Question: <URL>
I have supported vector pdfs through out the project by adding pdfs in xcassets like this:
So when we build our project, Xcode convert pdf into @1x, @2x, and @3x PNG files. And when we run the application, iOS automatically pick the appropriate @1x, @2x, or @3x image that Xcode generated based on the device requirements.
In one screen, our icons are dynaminc. That means we get pdf images through API. I am not sure how xcode can convert these pdfs at run time.
Please help!
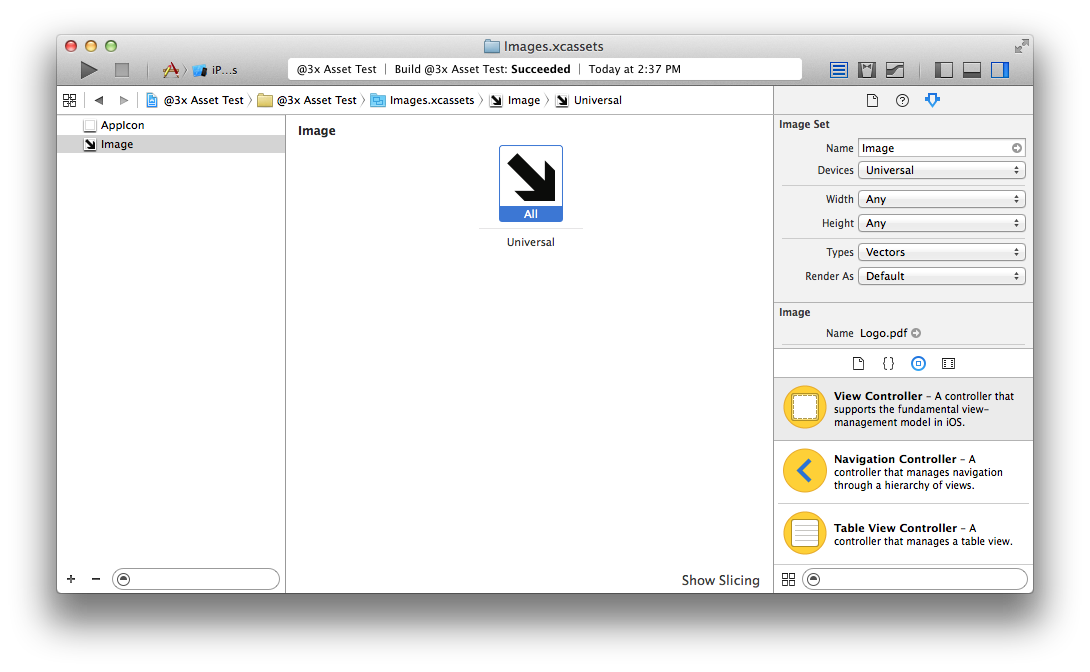
Answer: There is a library called 'UIImage-PDF' which you can use to load your PDFs into a 'UIImage' at runtime. <URL>